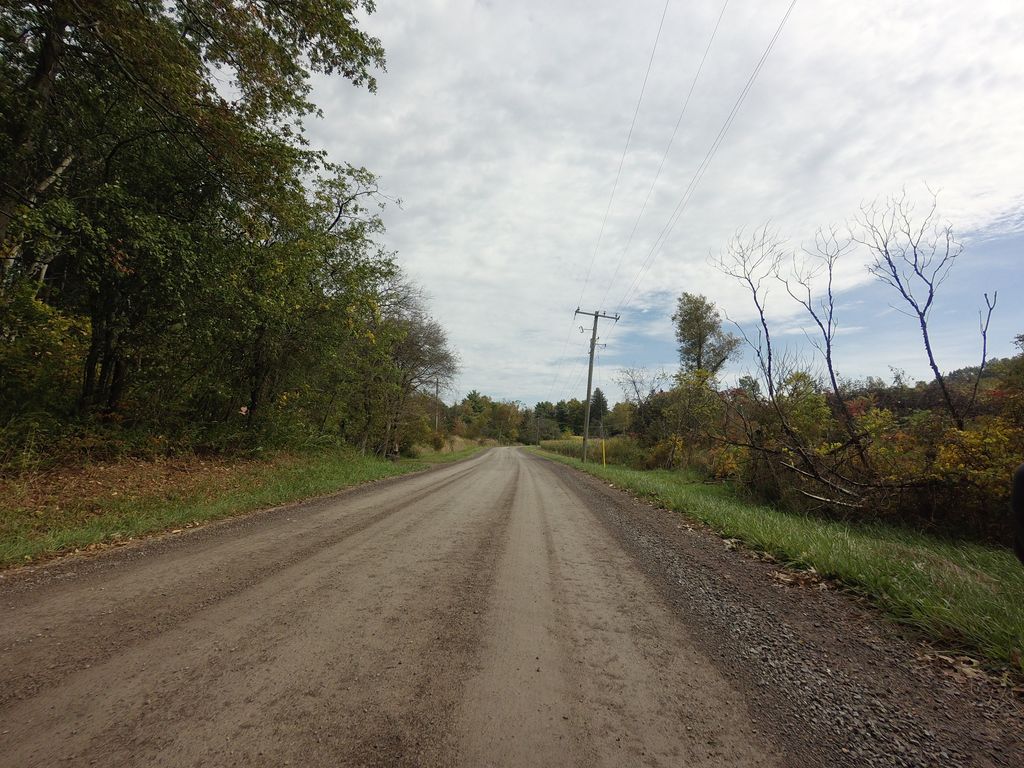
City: hamilton